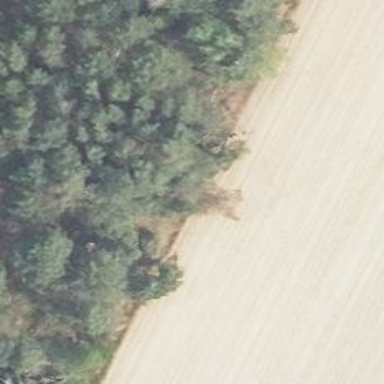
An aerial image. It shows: Hunting stand.